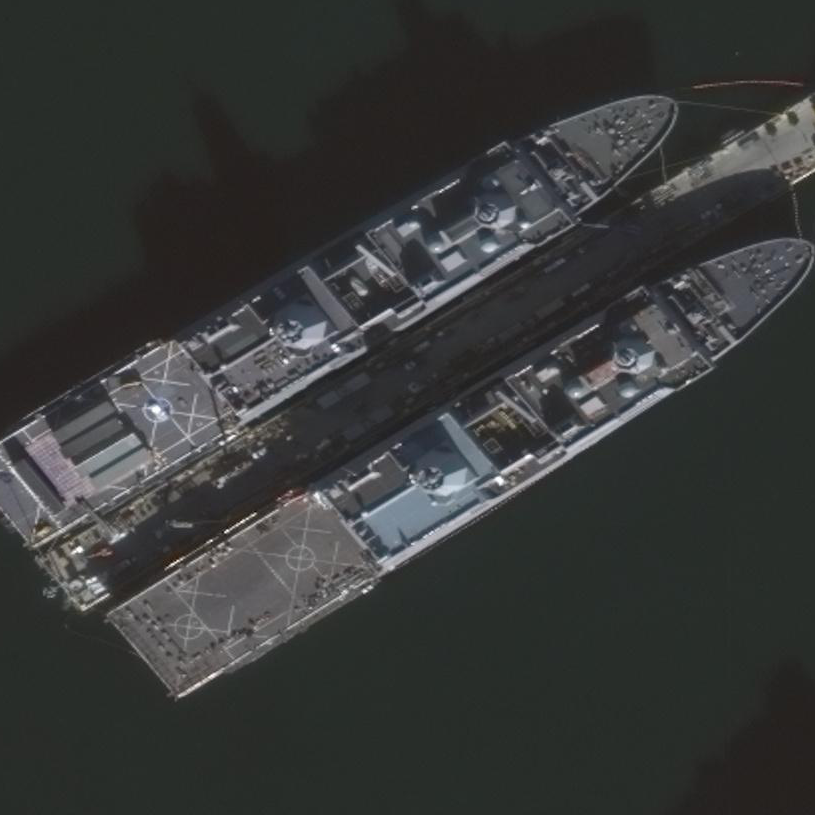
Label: combat